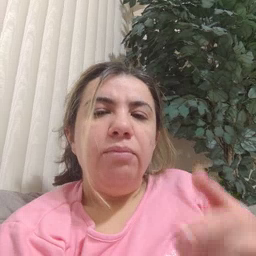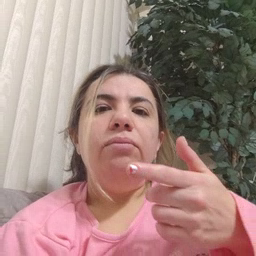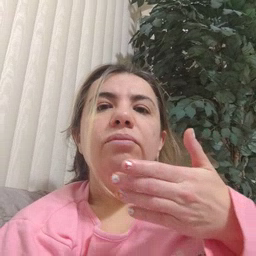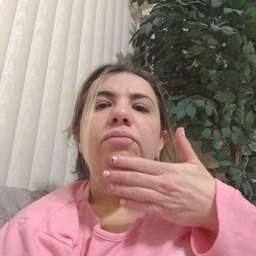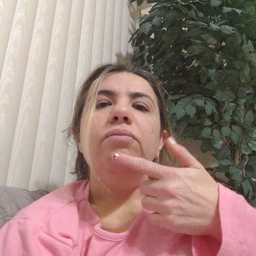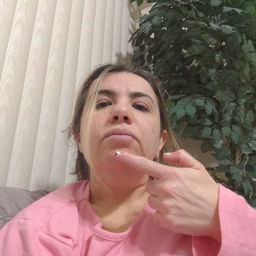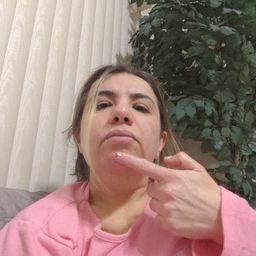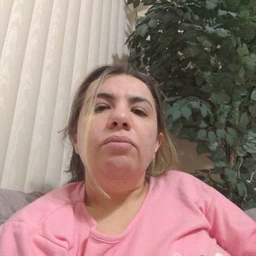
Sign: cheek